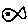
Label: fish